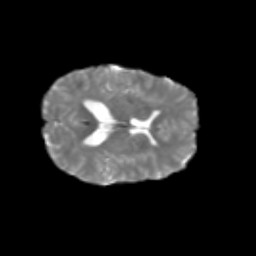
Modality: T2w
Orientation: axial
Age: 35
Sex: female
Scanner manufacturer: siemens
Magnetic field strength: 3 T
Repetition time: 1.8 s
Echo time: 0.07 s